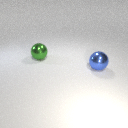
large green metal sphere behind large blue metal sphere